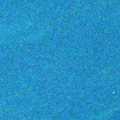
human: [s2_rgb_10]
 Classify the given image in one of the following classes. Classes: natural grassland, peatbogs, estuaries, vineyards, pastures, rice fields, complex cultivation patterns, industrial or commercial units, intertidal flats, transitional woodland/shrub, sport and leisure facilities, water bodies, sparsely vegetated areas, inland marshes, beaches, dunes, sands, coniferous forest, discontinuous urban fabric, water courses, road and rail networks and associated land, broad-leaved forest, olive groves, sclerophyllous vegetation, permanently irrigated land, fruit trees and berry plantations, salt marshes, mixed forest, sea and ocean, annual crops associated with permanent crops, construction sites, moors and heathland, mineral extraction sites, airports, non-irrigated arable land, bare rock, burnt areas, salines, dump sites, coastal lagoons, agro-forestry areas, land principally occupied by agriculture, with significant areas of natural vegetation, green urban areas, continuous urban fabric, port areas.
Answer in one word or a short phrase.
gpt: sea and ocean